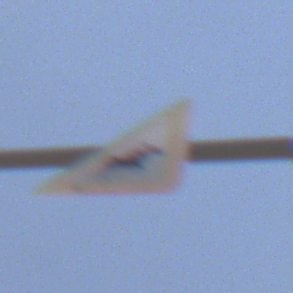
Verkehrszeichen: ReiterLinks
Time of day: Midday
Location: Outdoor (Nature)
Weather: PartlyCloudy
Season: NotSpecified
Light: Natural